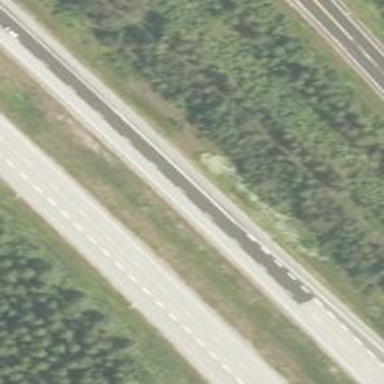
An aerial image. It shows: Asphalt motorway.